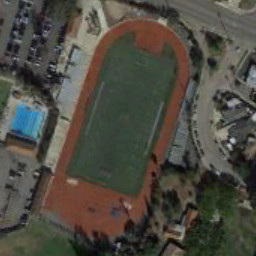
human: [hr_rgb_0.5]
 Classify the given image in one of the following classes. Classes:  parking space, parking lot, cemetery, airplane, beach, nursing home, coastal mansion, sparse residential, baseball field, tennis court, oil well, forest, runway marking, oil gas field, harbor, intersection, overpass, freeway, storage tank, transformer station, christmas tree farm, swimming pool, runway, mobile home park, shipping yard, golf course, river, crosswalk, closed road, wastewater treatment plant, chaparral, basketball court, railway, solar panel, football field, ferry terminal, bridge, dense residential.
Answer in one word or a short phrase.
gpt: football field